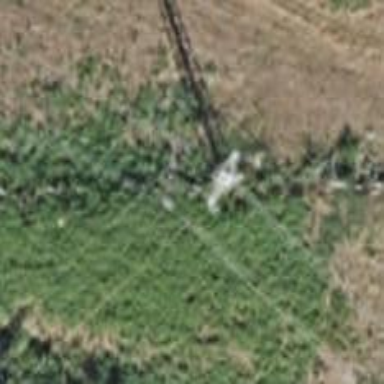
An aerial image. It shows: Power line in the image.